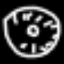
Label: clock